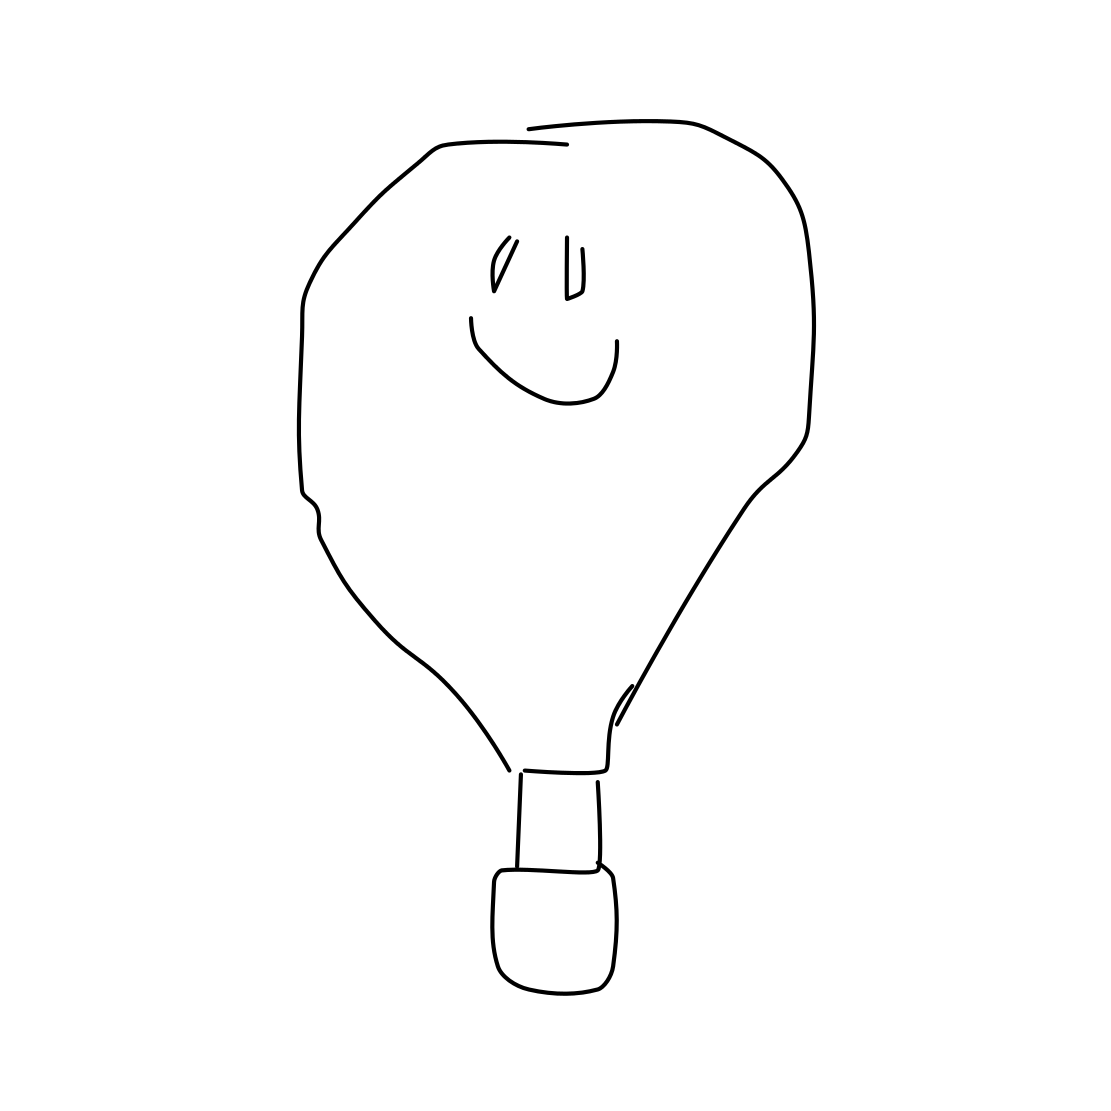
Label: hot air balloon